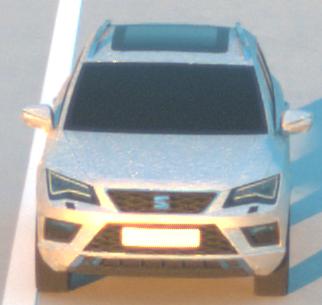
Make: SEAT
Model: Ateca 1.0 TSI Ecomotive
Detailed model: Ateca (5FP)
Model produced from: 2016/08
Model produced until: 2018/08
Doors: 5
Color: white
Road condition: dry road
Daytime: sunrise or sunset
Contrast: medium contrast